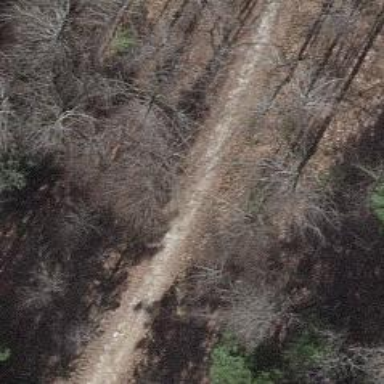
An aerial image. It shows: Track with grade 3 tracktype.